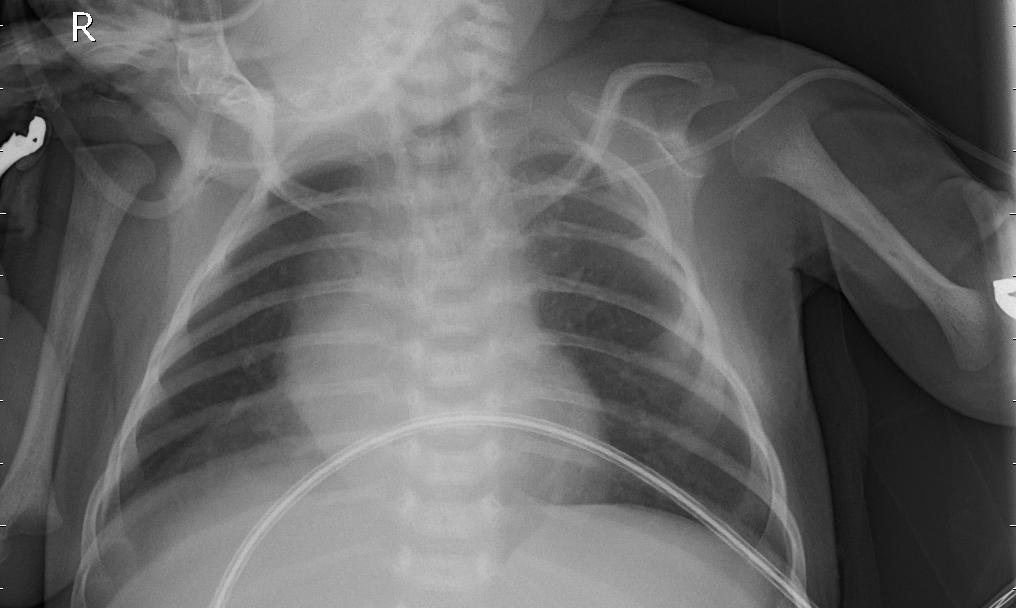
Diagnosis: PNEUMONIA